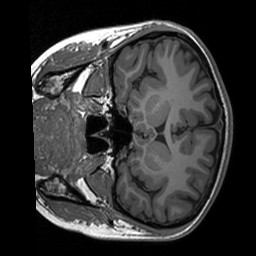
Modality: T1w
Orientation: coronal
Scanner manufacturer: siemens
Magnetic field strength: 3 T
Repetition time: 1.76 s
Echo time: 0.0022 s